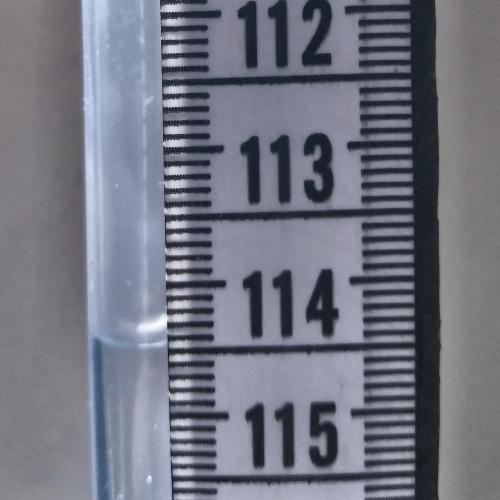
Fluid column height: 114.5 cm